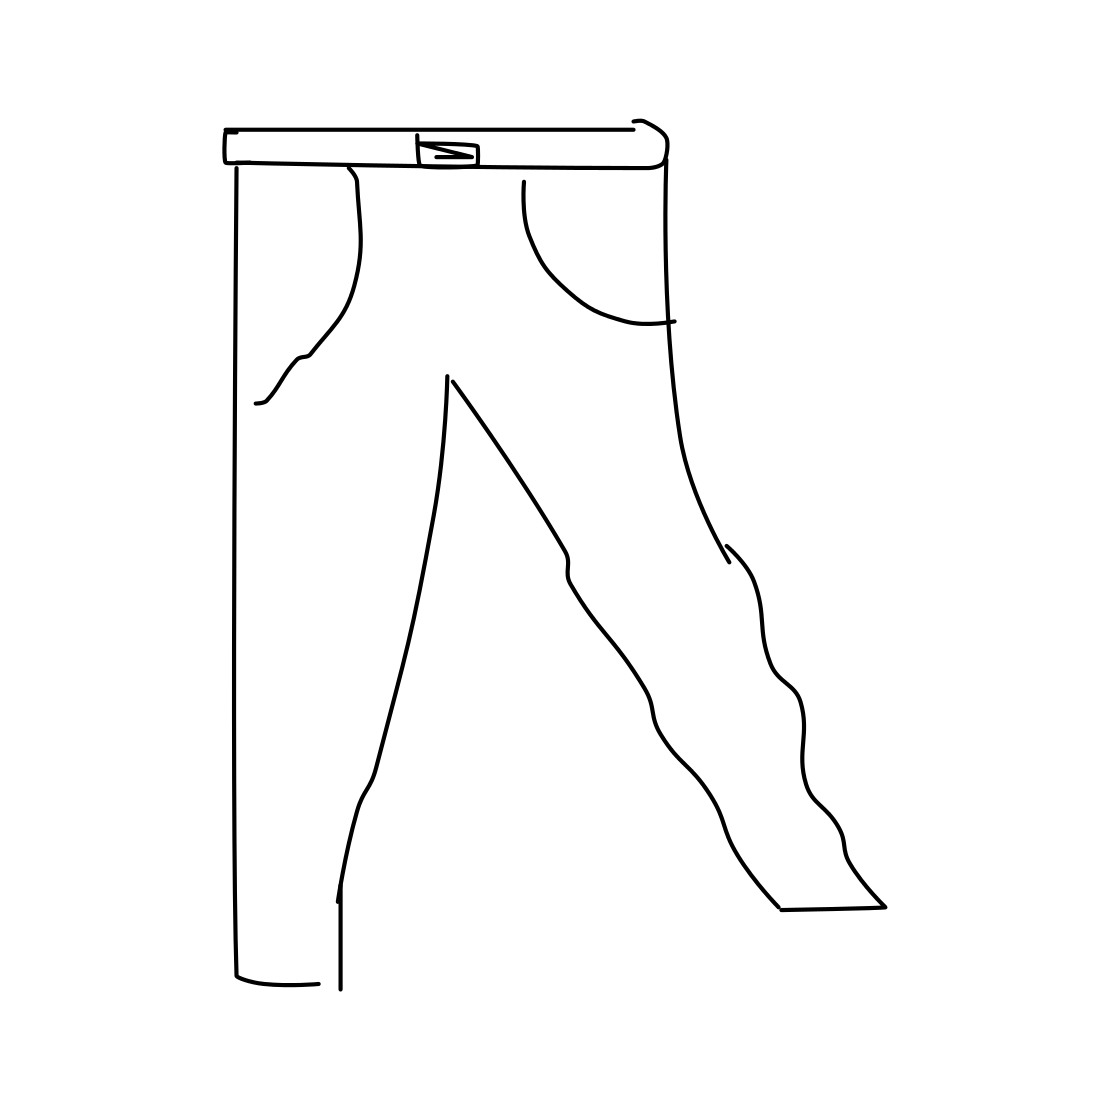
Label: trousers